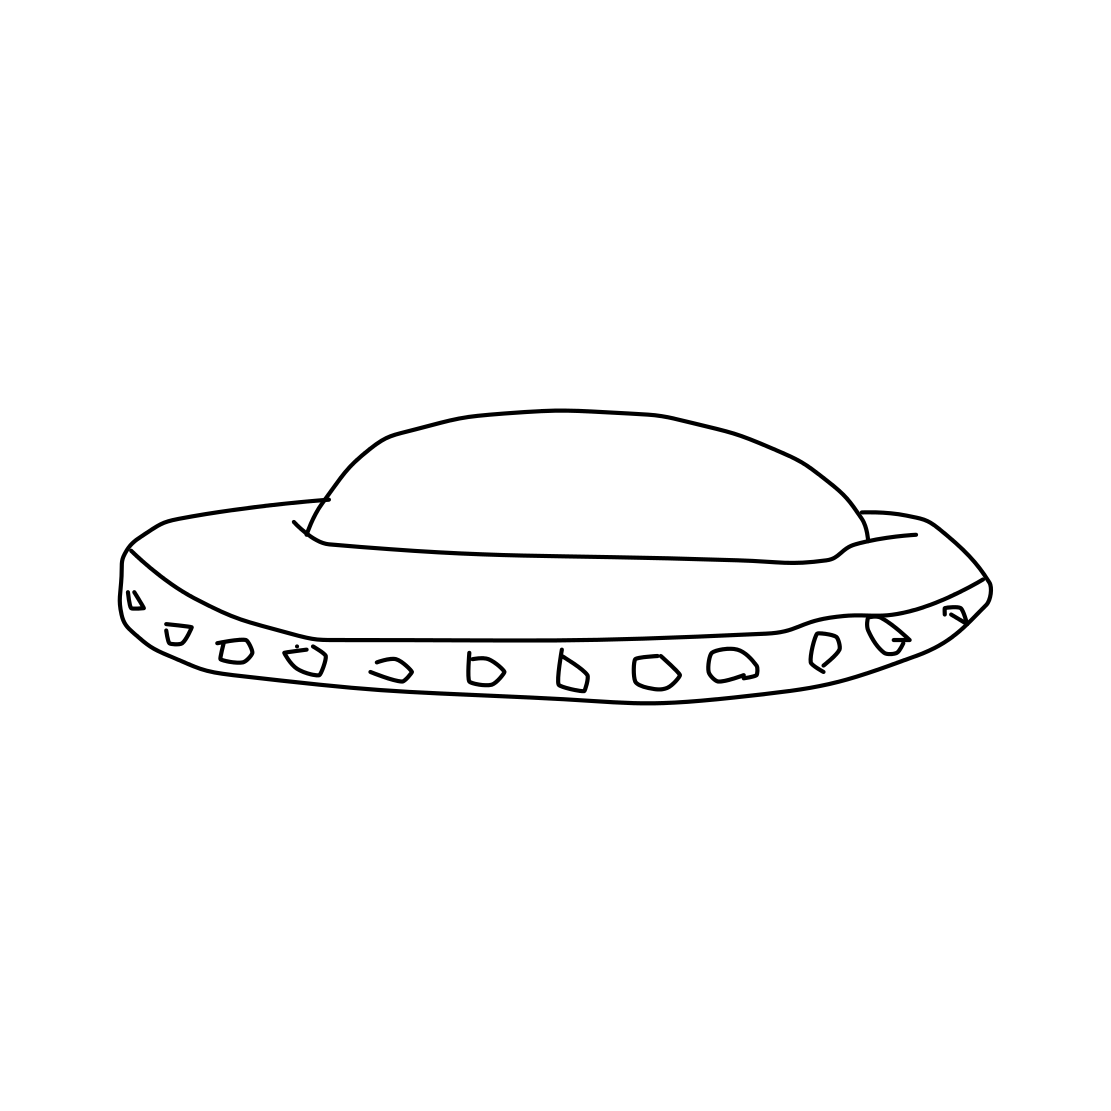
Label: flying saucer